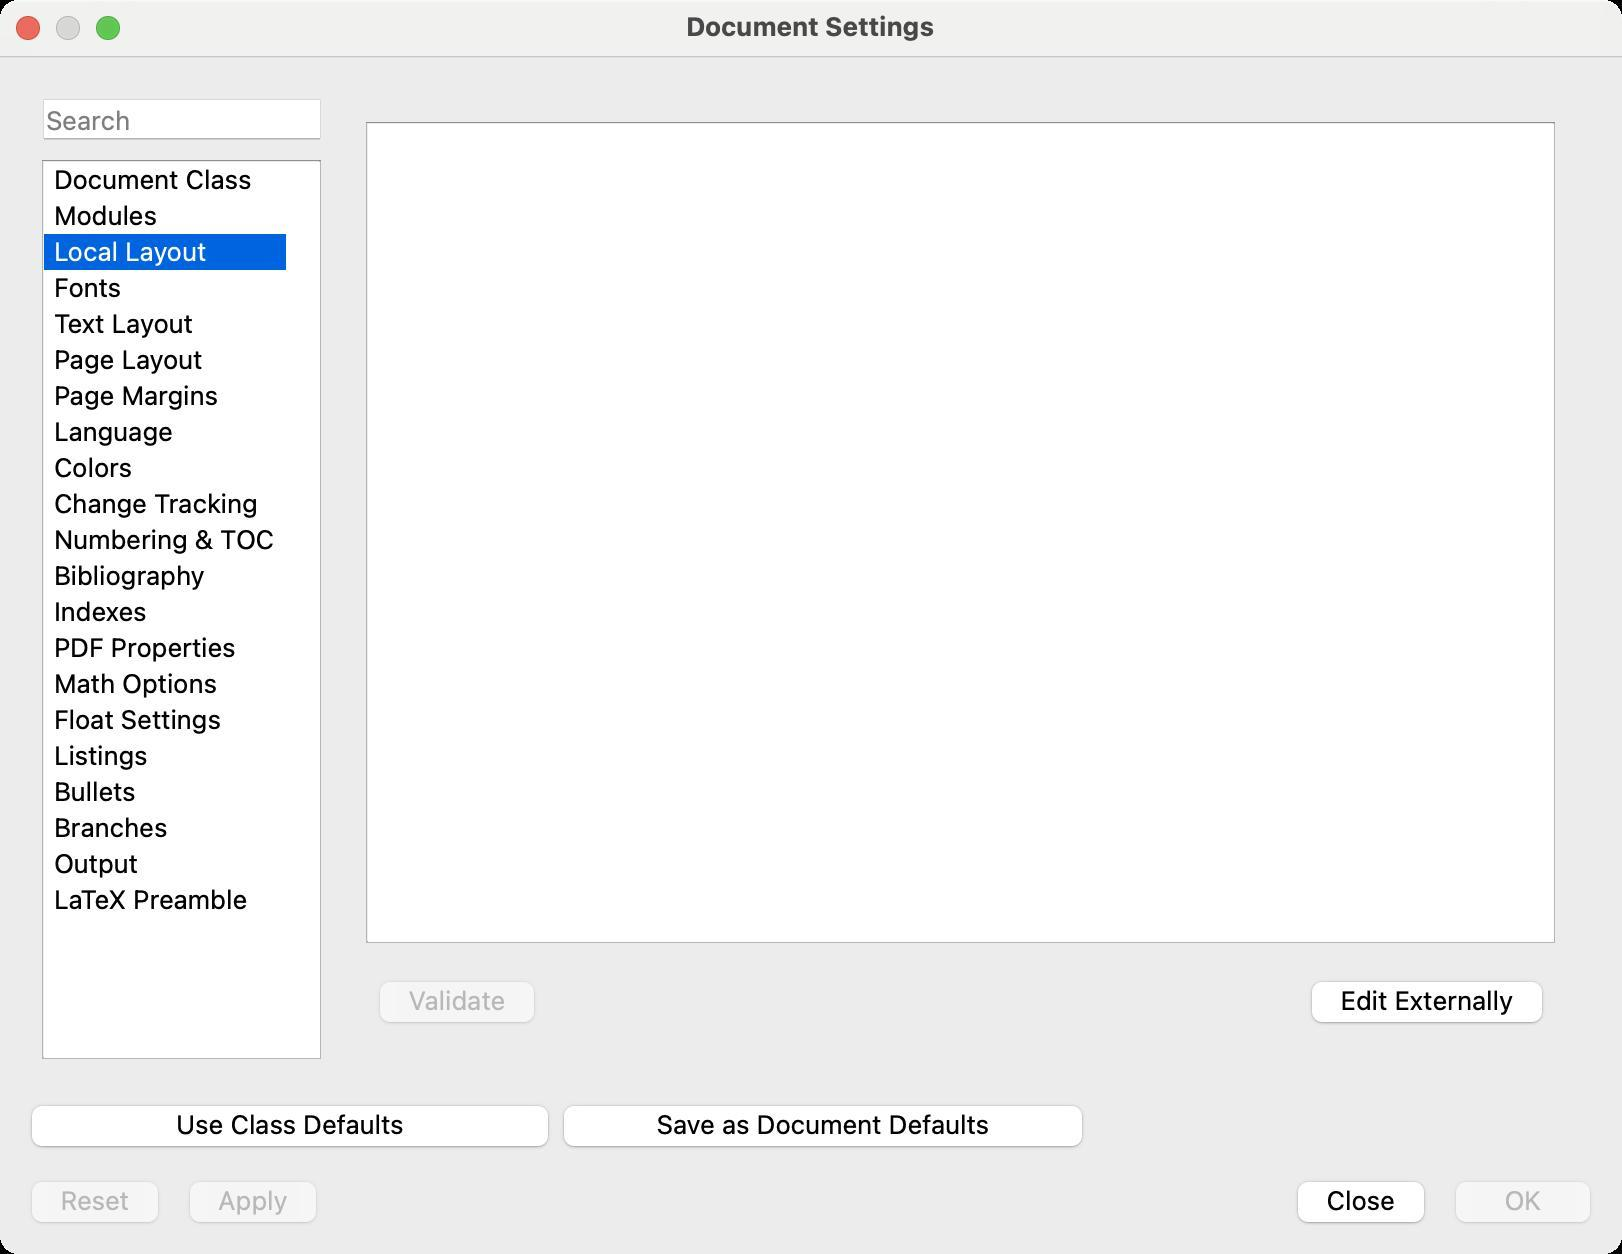
Accessibility tree:
{"name": "Document_Settings", "role": "AXWindow", "description": null, "role_description": "діалогове вікно", "value": null, "position": "270.00;142.00", "size": "811;627", "children": [{"name": "", "role": "AXGroup", "description": "", "role_description": "група", "value": null, "position": "9.00;586.00", "size": "793;32", "children": [{"name": "OK", "role": "AXButton", "description": "", "role_description": "кнопка", "value": null, "position": "721.00;586.00", "size": "81;32", "children": []}, {"name": "Close", "role": "AXButton", "description": "", "role_description": "кнопка", "value": null, "position": "642.00;586.00", "size": "77;32", "children": []}, {"name": "Apply", "role": "AXButton", "description": "", "role_description": "кнопка", "value": null, "position": "88.00;586.00", "size": "77;32", "children": []}, {"name": "Reset", "role": "AXButton", "description": "", "role_description": "кнопка", "value": null, "position": "9.00;586.00", "size": "77;32", "children": []}]}, {"name": "Use_Class_Defaults", "role": "AXButton", "description": "Reset to the default settings for the document class", "role_description": "кнопка", "value": null, "position": "9.00;548.00", "size": "272;32", "children": []}, {"name": "Save_as_Document_Defaults", "role": "AXButton", "description": "Save settings as defaults for new documents", "role_description": "кнопка", "value": null, "position": "275.00;548.00", "size": "273;32", "children": []}, {"name": "", "role": "AXTextField", "description": "Search", "role_description": "текстове поле", "value": "", "position": "21.00;49.00", "size": "140;21", "children": []}, {"name": "", "role": "AXGroup", "description": "", "role_description": "група", "value": null, "position": "21.00;80.00", "size": "140;450", "children": [{"name": "Document_Class", "role": "AXGroup", "description": "", "role_description": "група", "value": null, "position": "22.00;81.00", "size": "121;18", "children": []}, {"name": "Modules", "role": "AXGroup", "description": "", "role_description": "група", "value": null, "position": "22.00;99.00", "size": "121;18", "children": []}, {"name": "Local_Layout", "role": "AXGroup", "description": "", "role_description": "група", "value": null, "position": "22.00;117.00", "size": "121;18", "children": []}, {"name": "Fonts", "role": "AXGroup", "description": "", "role_description": "група", "value": null, "position": "22.00;135.00", "size": "121;18", "children": []}, {"name": "Text_Layout", "role": "AXGroup", "description": "", "role_description": "група", "value": null, "position": "22.00;153.00", "size": "121;18", "children": []}, {"name": "Page_Layout", "role": "AXGroup", "description": "", "role_description": "група", "value": null, "position": "22.00;171.00", "size": "121;18", "children": []}, {"name": "Page_Margins", "role": "AXGroup", "description": "", "role_description": "група", "value": null, "position": "22.00;189.00", "size": "121;18", "children": []}, {"name": "Language", "role": "AXGroup", "description": "", "role_description": "група", "value": null, "position": "22.00;207.00", "size": "121;18", "children": []}, {"name": "Colors", "role": "AXGroup", "description": "", "role_description": "група", "value": null, "position": "22.00;225.00", "size": "121;18", "children": []}, {"name": "Change_Tracking", "role": "AXGroup", "description": "", "role_description": "група", "value": null, "position": "22.00;243.00", "size": "121;18", "children": []}, {"name": "Numbering_&_TOC", "role": "AXGroup", "description": "", "role_description": "група", "value": null, "position": "22.00;261.00", "size": "121;18", "children": []}, {"name": "Bibliography", "role": "AXGroup", "description": "", "role_description": "група", "value": null, "position": "22.00;279.00", "size": "121;18", "children": []}, {"name": "Indexes", "role": "AXGroup", "description": "", "role_description": "група", "value": null, "position": "22.00;297.00", "size": "121;18", "children": []}, {"name": "PDF_Properties", "role": "AXGroup", "description": "", "role_description": "група", "value": null, "position": "22.00;315.00", "size": "121;18", "children": []}, {"name": "Math_Options", "role": "AXGroup", "description": "", "role_description": "група", "value": null, "position": "22.00;333.00", "size": "121;18", "children": []}, {"name": "Float_Settings", "role": "AXGroup", "description": "", "role_description": "група", "value": null, "position": "22.00;351.00", "size": "121;18", "children": []}, {"name": "Listings", "role": "AXGroup", "description": "", "role_description": "група", "value": null, "position": "22.00;369.00", "size": "121;18", "children": []}, {"name": "Bullets", "role": "AXGroup", "description": "", "role_description": "група", "value": null, "position": "22.00;387.00", "size": "121;18", "children": []}, {"name": "Branches", "role": "AXGroup", "description": "", "role_description": "група", "value": null, "position": "22.00;405.00", "size": "121;18", "children": []}, {"name": "Output", "role": "AXGroup", "description": "", "role_description": "група", "value": null, "position": "22.00;423.00", "size": "121;18", "children": []}, {"name": "LaTeX_Preamble", "role": "AXGroup", "description": "", "role_description": "група", "value": null, "position": "22.00;441.00", "size": "121;18", "children": []}]}, {"name": "", "role": "AXGroup", "description": "", "role_description": "група", "value": null, "position": "171.00;49.00", "size": "619;481", "children": [{"name": "", "role": "AXTextArea", "description": "Document-specific layout information", "role_description": "область вводу тексту", "value": "", "position": "183.00;61.00", "size": "595;411", "children": []}, {"name": "Validate", "role": "AXButton", "description": "", "role_description": "кнопка", "value": null, "position": "183.00;486.00", "size": "91;32", "children": []}, {"name": null, "role": "AXStaticText", "description": "Errors reported in terminal.", "role_description": "текст", "value": "", "position": "282.00;490.00", "size": "8;20", "children": []}, {"name": "Edit_Externally", "role": "AXButton", "description": "Editor for LaTeX (plain) format will be used", "role_description": "кнопка", "value": null, "position": "649.00;486.00", "size": "129;32", "children": []}]}, {"name": "", "role": "AXGrowArea", "description": "", "role_description": "область розширення", "value": null, "position": "811.00;605.00", "size": "0;22", "children": []}, {"name": null, "role": "AXButton", "description": null, "role_description": "кнопка закривання", "value": null, "position": "7.00;6.00", "size": "14;16", "children": []}, {"name": null, "role": "AXButton", "description": null, "role_description": "кнопка оптимізації", "value": null, "position": "47.00;6.00", "size": "14;16", "children": [{"name": null, "role": "AXGroup", "description": null, "role_description": "група", "value": null, "position": "47.00;6.00", "size": "14;16", "children": [{"name": null, "role": "AXGroup", "description": null, "role_description": "група", "value": null, "position": "47.00;6.00", "size": "14;16", "children": []}]}]}, {"name": null, "role": "AXButton", "description": null, "role_description": "кнопка згортання", "value": null, "position": "27.00;6.00", "size": "14;16", "children": []}, {"name": null, "role": "AXStaticText", "description": null, "role_description": "текст", "value": "Document Settings", "position": "341.00;5.00", "size": "129;16", "children": []}]}